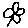
Label: flower